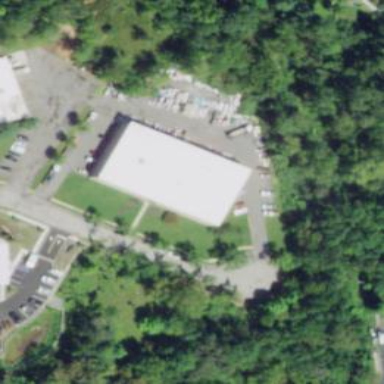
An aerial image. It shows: Industrial building.